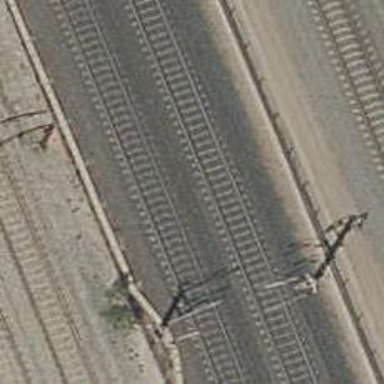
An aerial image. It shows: Railway track with contact line for electrification.